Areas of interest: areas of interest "Transportation stations"
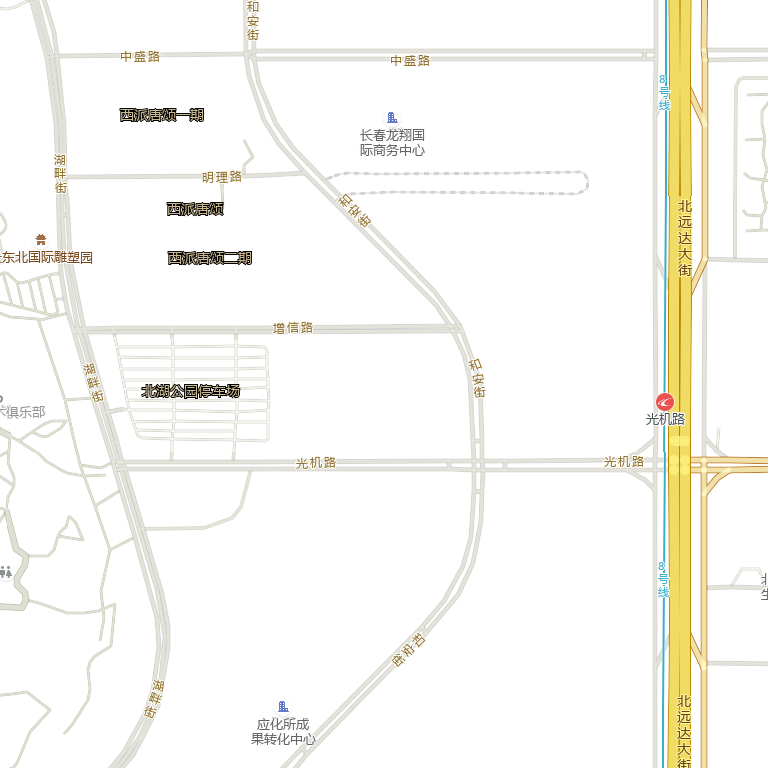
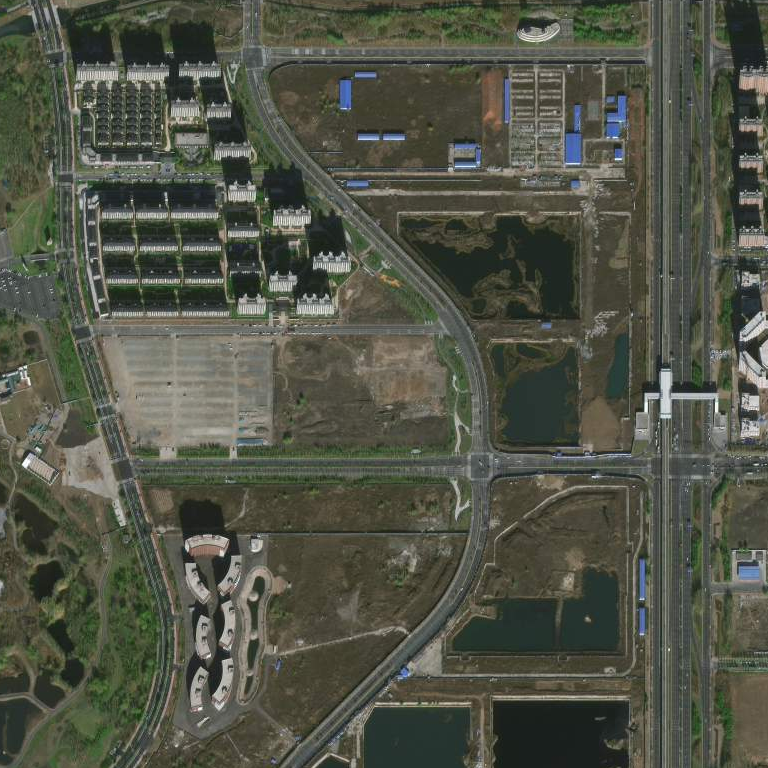